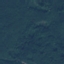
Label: Forest